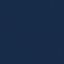
Land use / land cover class: SeaLake